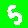
Digit: 5